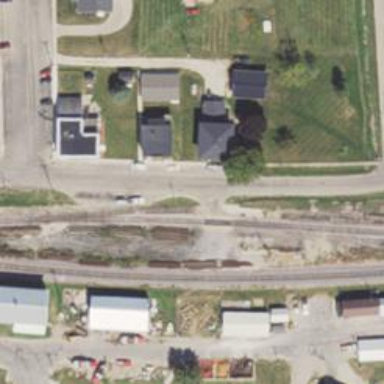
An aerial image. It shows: Railway siding for service.